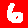
Digit: 6